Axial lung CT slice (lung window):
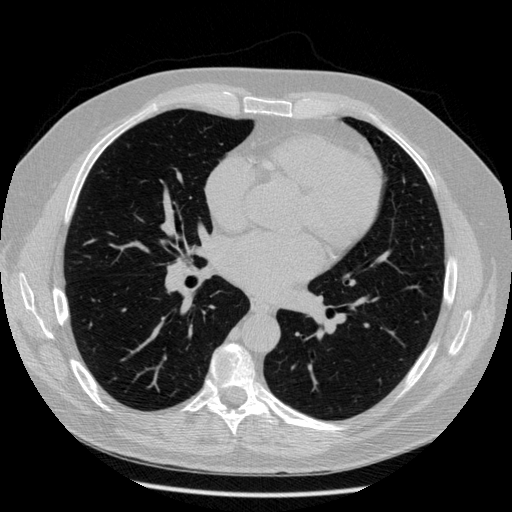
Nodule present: no